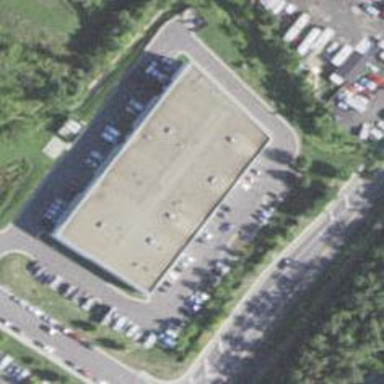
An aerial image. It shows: Commercial building.